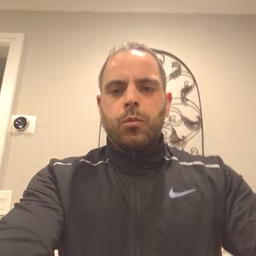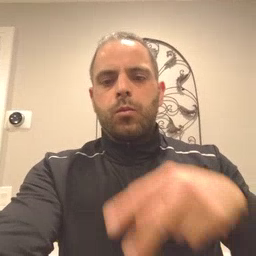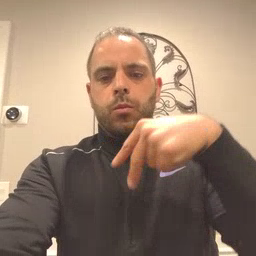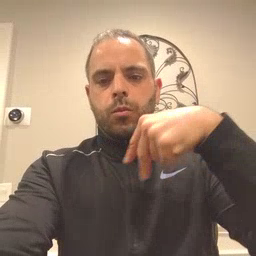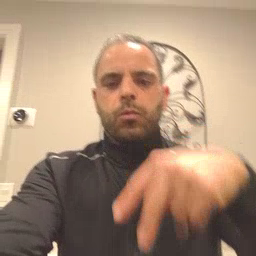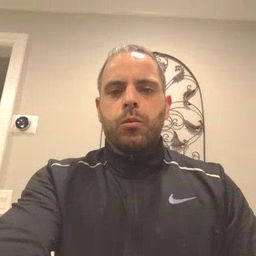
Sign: dance